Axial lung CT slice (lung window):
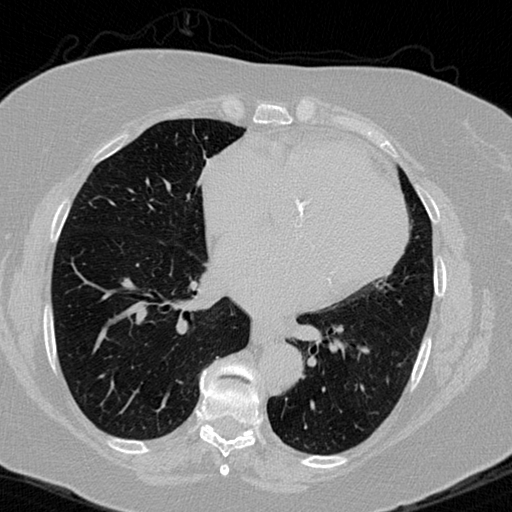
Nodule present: no